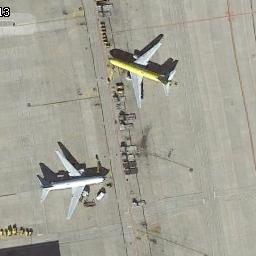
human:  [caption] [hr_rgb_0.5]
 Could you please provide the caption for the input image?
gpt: There is a white plane and a yellow plane on the runway .

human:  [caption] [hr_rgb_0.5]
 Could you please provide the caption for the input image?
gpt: One white airplane and an airplane with a yellow pattern were parked in the open space .

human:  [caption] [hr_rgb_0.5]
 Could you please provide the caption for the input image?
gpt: One plane parked on the airport and the other yellow plane slanted opposite it .

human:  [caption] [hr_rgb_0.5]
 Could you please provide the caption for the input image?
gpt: There is a white plane and a yellow plane with white wings .

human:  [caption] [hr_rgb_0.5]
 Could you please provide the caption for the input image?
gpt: Many cars are beside two planes .